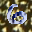
Label: 6